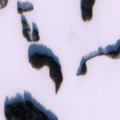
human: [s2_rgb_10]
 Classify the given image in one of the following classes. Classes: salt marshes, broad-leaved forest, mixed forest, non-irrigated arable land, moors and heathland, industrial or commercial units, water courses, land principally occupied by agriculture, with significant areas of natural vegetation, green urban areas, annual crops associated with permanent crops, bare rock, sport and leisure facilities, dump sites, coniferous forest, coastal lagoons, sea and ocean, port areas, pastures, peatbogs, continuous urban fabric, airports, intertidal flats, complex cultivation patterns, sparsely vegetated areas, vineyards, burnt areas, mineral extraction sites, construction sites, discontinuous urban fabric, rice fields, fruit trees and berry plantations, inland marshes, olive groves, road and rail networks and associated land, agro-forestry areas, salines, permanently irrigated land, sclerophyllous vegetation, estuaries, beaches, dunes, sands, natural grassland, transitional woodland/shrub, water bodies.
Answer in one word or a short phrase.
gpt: coniferous forest, mixed forest, water bodies